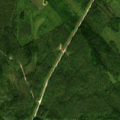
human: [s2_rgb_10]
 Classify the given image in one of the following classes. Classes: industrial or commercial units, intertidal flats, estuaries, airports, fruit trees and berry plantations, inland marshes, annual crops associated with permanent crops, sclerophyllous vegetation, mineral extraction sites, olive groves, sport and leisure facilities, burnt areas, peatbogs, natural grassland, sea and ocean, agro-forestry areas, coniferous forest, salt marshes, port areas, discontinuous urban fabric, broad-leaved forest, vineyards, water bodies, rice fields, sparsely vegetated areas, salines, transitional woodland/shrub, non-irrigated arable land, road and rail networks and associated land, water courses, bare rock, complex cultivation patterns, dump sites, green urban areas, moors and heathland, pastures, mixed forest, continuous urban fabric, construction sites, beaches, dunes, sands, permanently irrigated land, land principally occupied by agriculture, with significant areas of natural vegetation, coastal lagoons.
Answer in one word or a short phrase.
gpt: coniferous forest, transitional woodland/shrub